Field crop: maize
Growth stage: 2
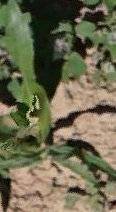
Species: maize